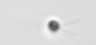
Label: nanoplankton_mix